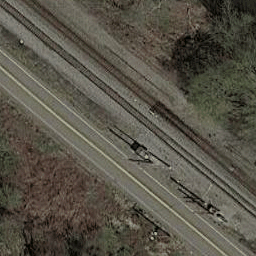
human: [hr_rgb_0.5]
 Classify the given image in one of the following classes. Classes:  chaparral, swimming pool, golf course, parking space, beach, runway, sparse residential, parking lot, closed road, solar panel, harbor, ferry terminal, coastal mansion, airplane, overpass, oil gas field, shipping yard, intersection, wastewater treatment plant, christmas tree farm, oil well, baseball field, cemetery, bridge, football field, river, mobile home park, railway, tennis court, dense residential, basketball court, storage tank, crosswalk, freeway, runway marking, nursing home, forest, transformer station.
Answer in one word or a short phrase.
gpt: railway